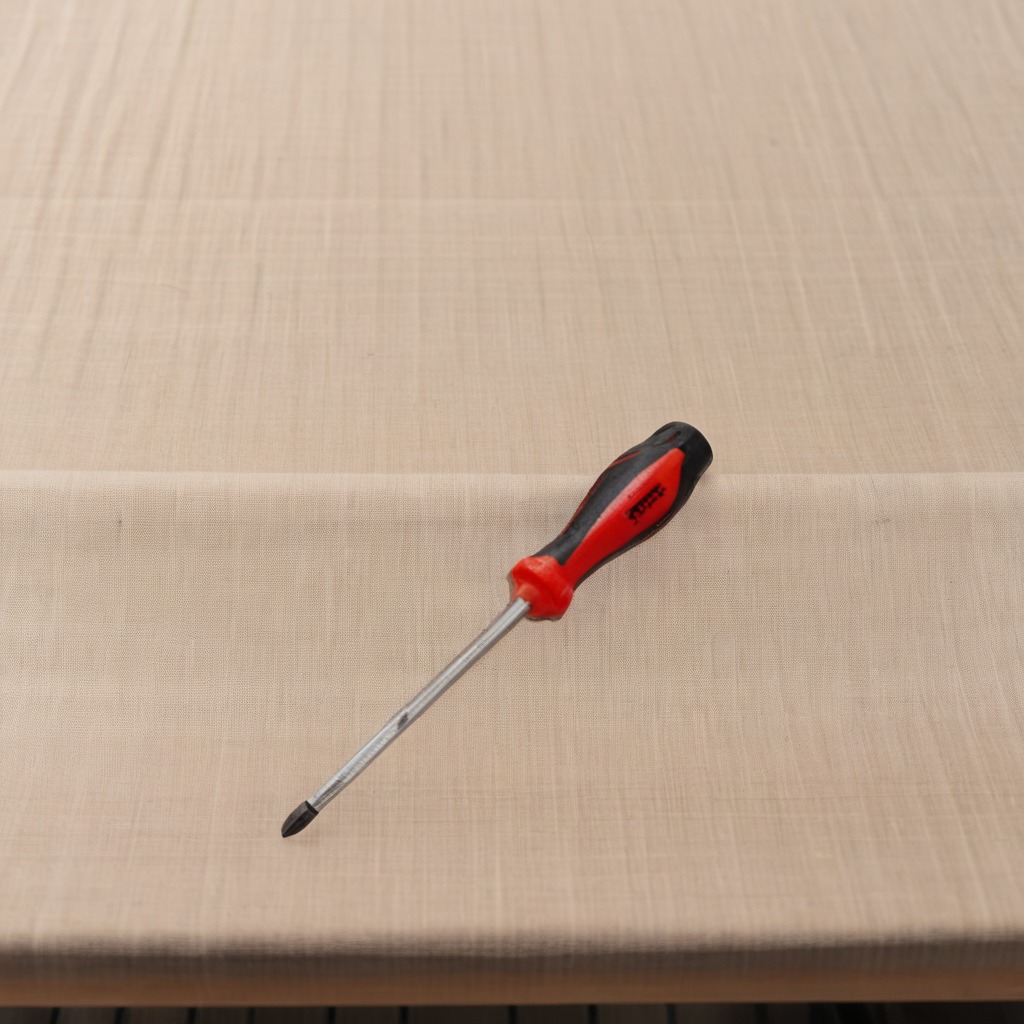
A screwdriver lying on a wooden table in an outdoor workshop during daytime bright natural light soft shadows worn but beneath the cloth